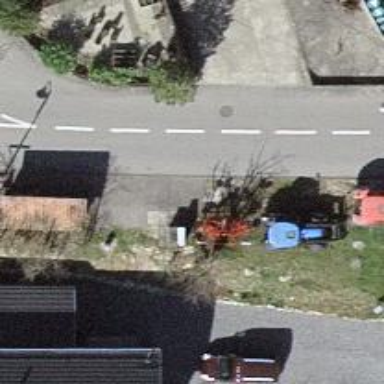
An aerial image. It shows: Post box is visible.